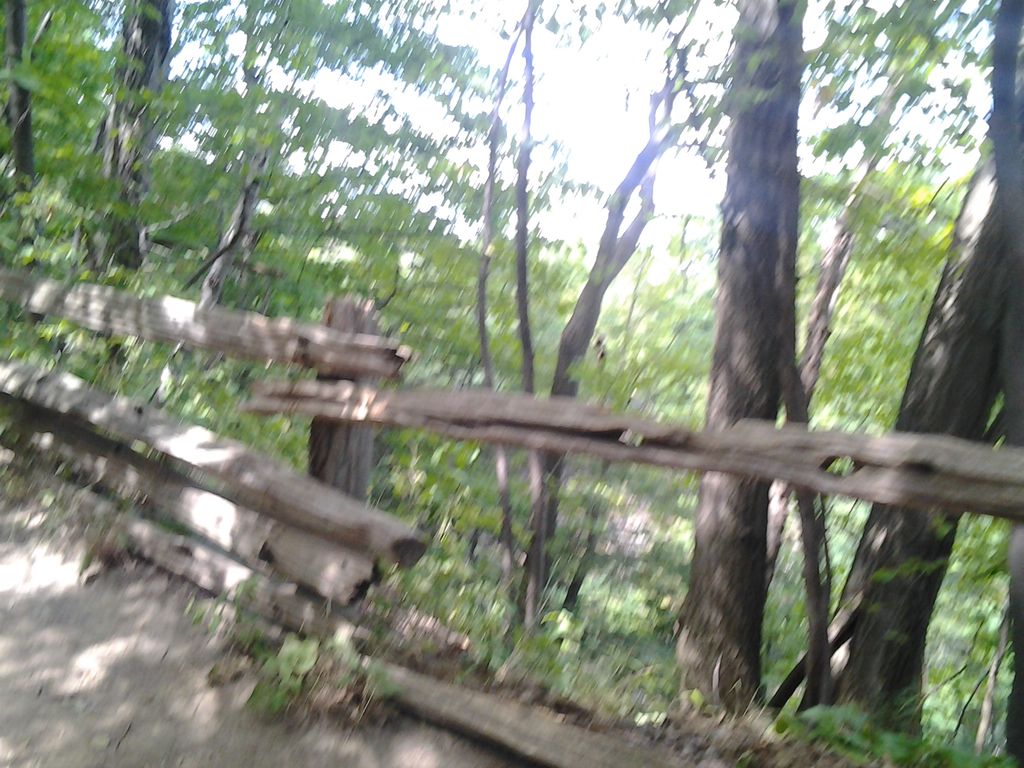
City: hamilton